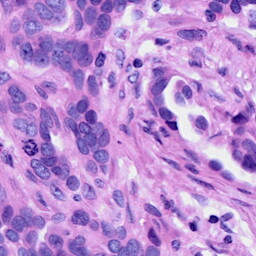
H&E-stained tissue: Ovarian